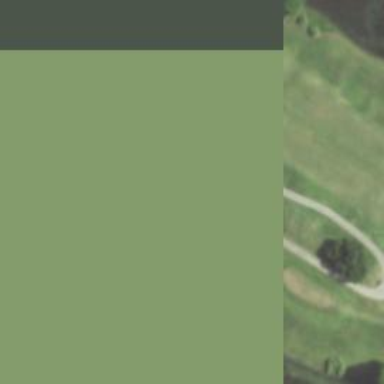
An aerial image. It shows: Pathway for golfing.